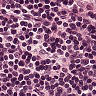
Metastatic tissue present: no